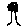
Label: tree